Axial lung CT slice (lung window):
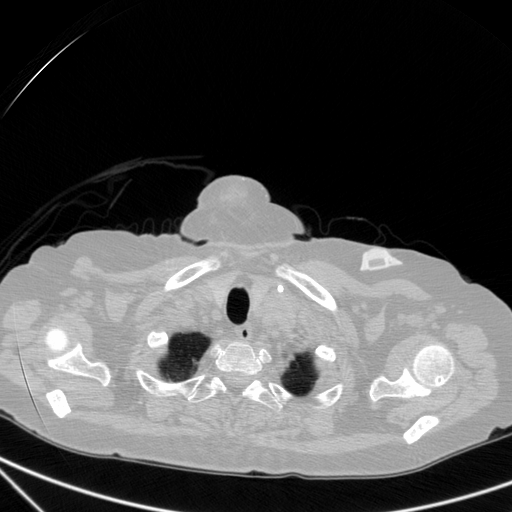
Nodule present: no